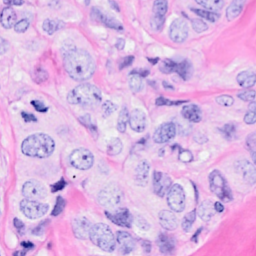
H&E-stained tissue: Breast